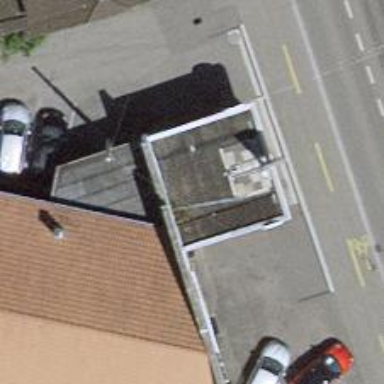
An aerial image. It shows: Fuel station.